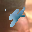
Label: 4